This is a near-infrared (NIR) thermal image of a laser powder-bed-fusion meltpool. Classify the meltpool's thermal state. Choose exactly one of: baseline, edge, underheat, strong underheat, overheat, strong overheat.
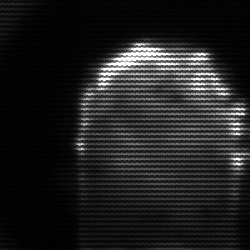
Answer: baseline